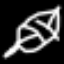
Label: leaf